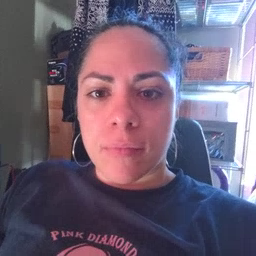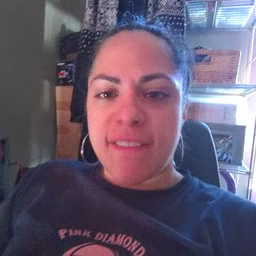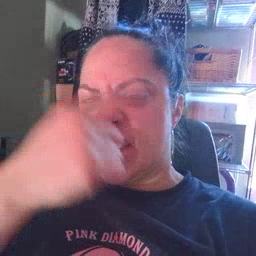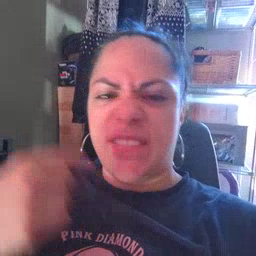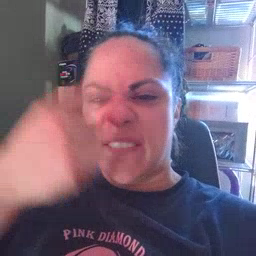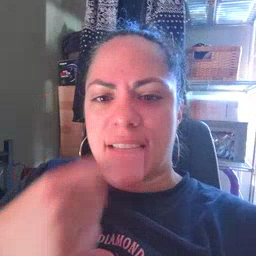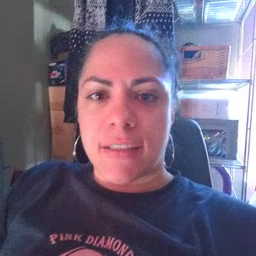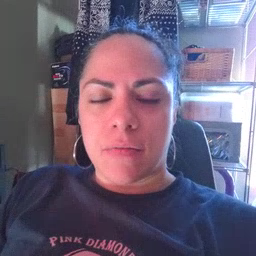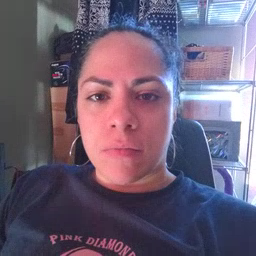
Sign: face